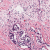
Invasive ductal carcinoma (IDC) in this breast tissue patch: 1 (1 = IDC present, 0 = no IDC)